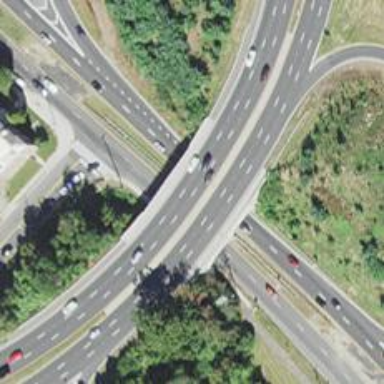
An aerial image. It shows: Asphalt bridge that is part of trunk highway with expressway features.